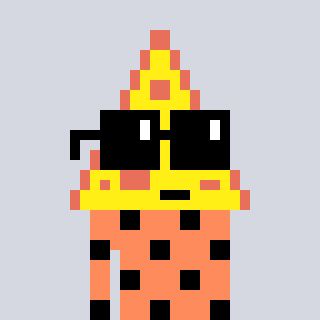
a pixel art character with square black sunglasses, a pizza-shaped head and a peachy-colored body on a cool background